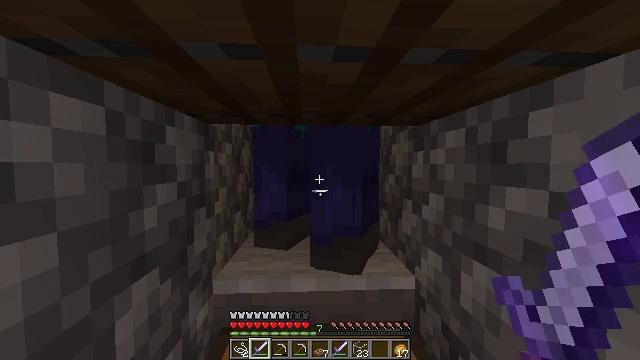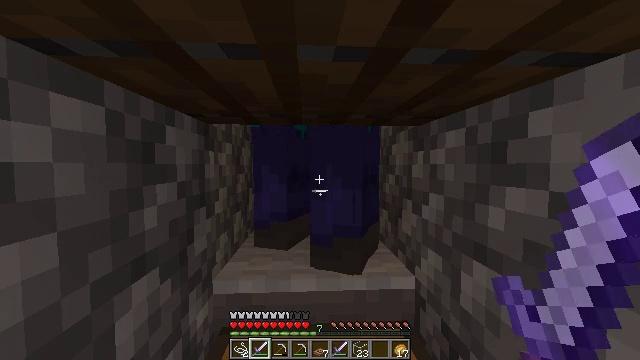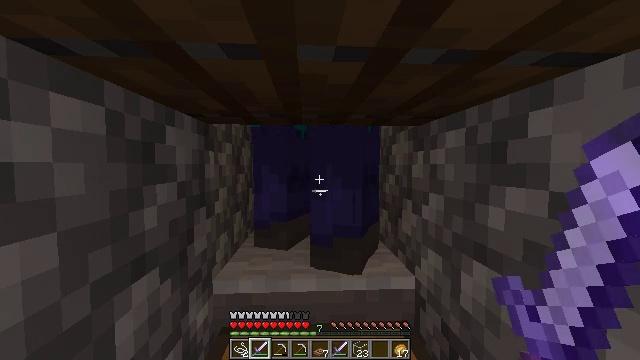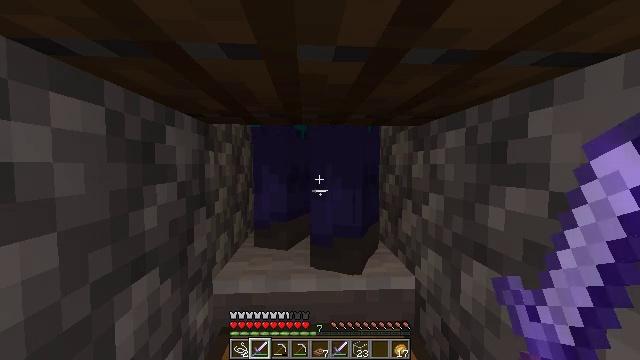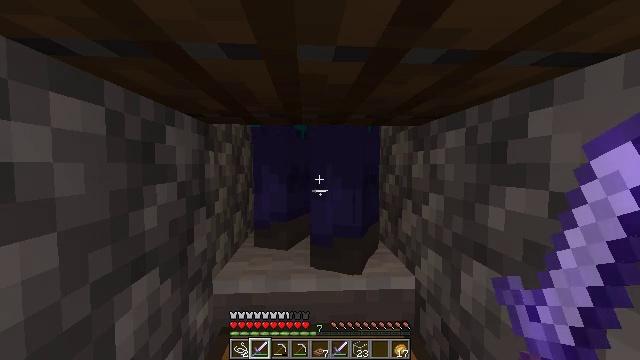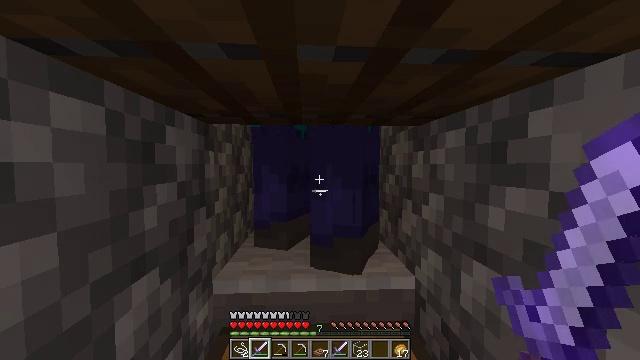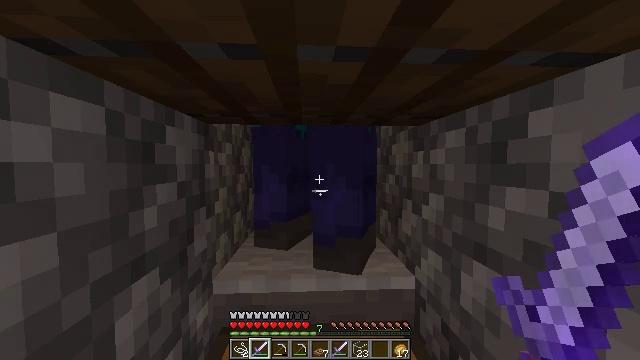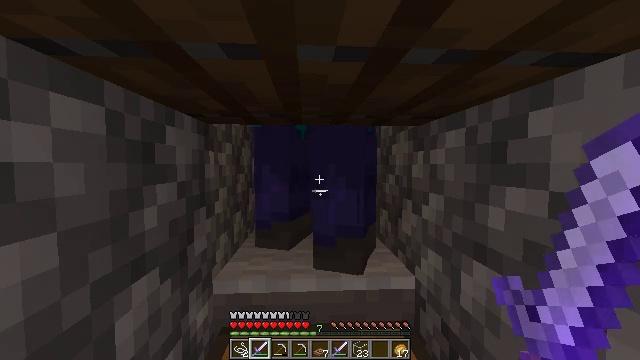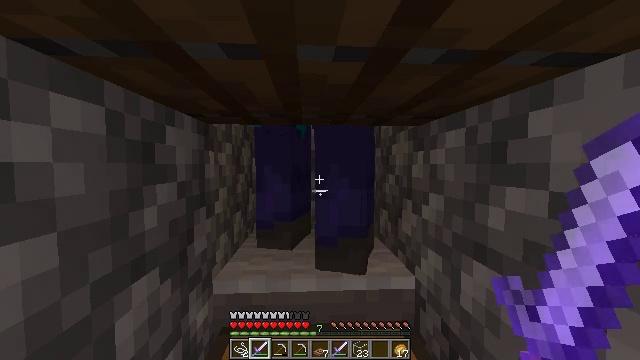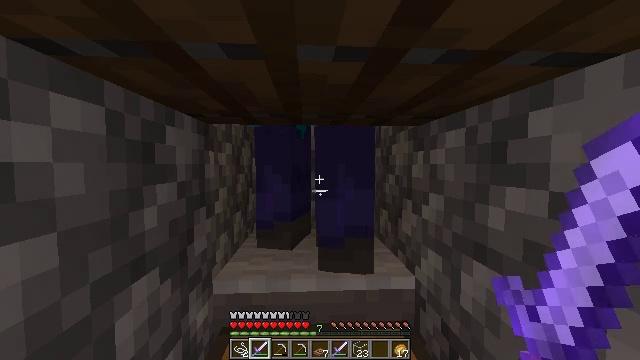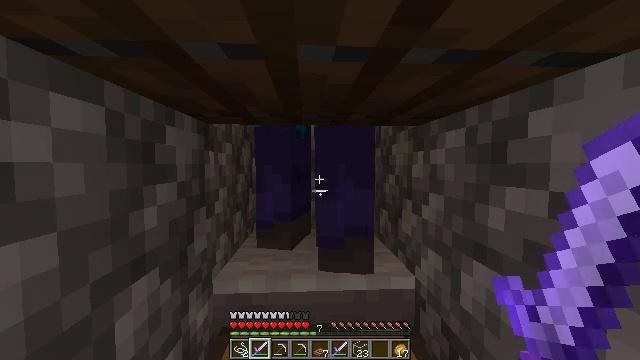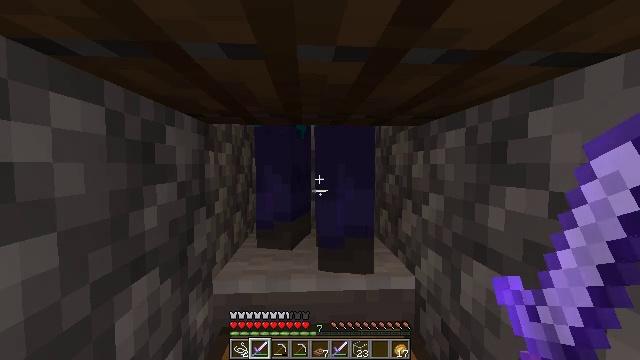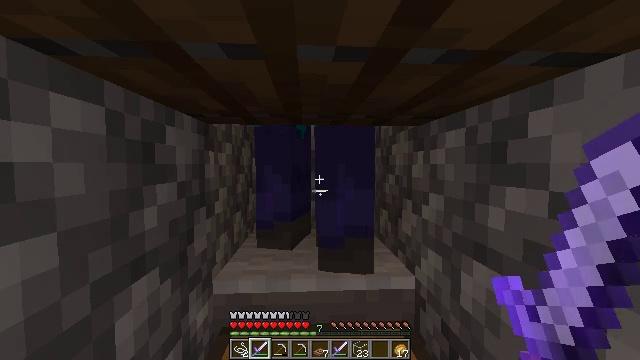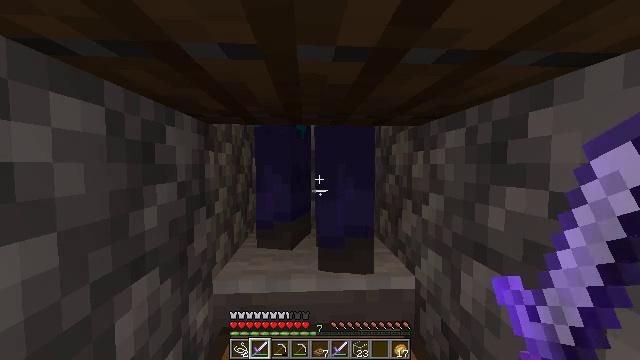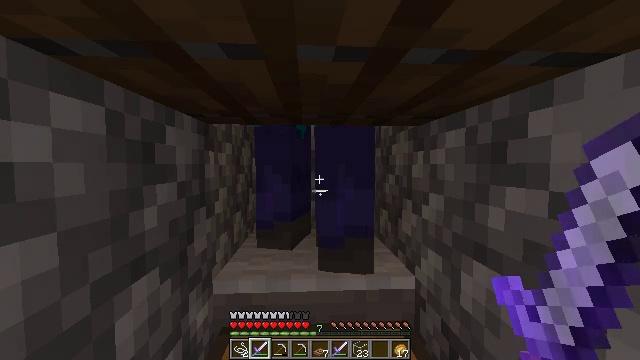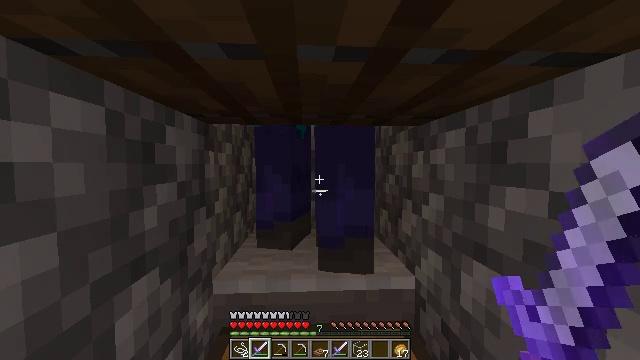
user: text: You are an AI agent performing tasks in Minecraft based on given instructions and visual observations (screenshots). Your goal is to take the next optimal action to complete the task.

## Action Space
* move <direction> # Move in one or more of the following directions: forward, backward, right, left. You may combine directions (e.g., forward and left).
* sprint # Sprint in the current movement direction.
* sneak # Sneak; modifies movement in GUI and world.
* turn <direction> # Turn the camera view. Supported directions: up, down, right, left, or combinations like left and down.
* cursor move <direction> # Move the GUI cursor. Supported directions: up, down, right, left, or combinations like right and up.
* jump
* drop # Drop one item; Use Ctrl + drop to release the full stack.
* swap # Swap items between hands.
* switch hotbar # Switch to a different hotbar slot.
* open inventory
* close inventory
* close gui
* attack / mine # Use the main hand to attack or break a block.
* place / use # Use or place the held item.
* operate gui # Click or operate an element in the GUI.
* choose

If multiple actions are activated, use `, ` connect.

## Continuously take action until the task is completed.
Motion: motion action
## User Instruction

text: Combat enemy.
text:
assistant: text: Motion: no_op
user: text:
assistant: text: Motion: no_op
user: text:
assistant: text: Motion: no_op
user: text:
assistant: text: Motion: no_op
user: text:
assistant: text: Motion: no_op
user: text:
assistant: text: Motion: no_op
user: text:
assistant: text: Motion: no_op
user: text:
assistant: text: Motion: no_op
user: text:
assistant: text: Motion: no_op
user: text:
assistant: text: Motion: no_op
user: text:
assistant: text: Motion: no_op
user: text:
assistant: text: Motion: no_op
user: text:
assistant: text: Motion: no_op
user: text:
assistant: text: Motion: no_op
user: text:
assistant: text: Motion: no_op
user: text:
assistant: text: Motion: no_op
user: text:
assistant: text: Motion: no_op
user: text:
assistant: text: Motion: no_op
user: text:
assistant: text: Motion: no_op
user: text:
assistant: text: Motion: no_op
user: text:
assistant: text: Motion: no_op
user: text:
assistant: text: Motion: no_op
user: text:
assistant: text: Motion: no_op
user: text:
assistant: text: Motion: no_op
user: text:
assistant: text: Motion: no_op
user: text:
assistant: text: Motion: no_op
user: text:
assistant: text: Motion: no_op
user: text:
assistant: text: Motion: no_op
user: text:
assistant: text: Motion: no_op
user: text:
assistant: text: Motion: no_op